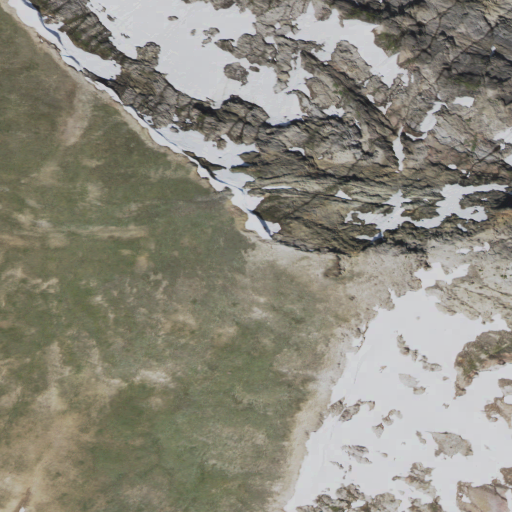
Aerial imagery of mountain in Wyoming named Plenty Coups Peak containing shrub, barren land, grassland, and snow